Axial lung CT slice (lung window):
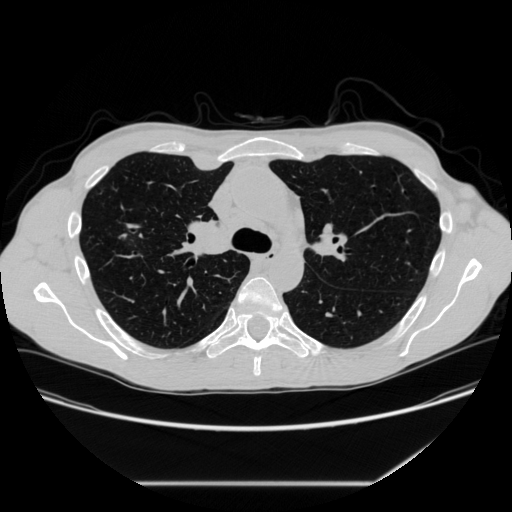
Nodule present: no